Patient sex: F
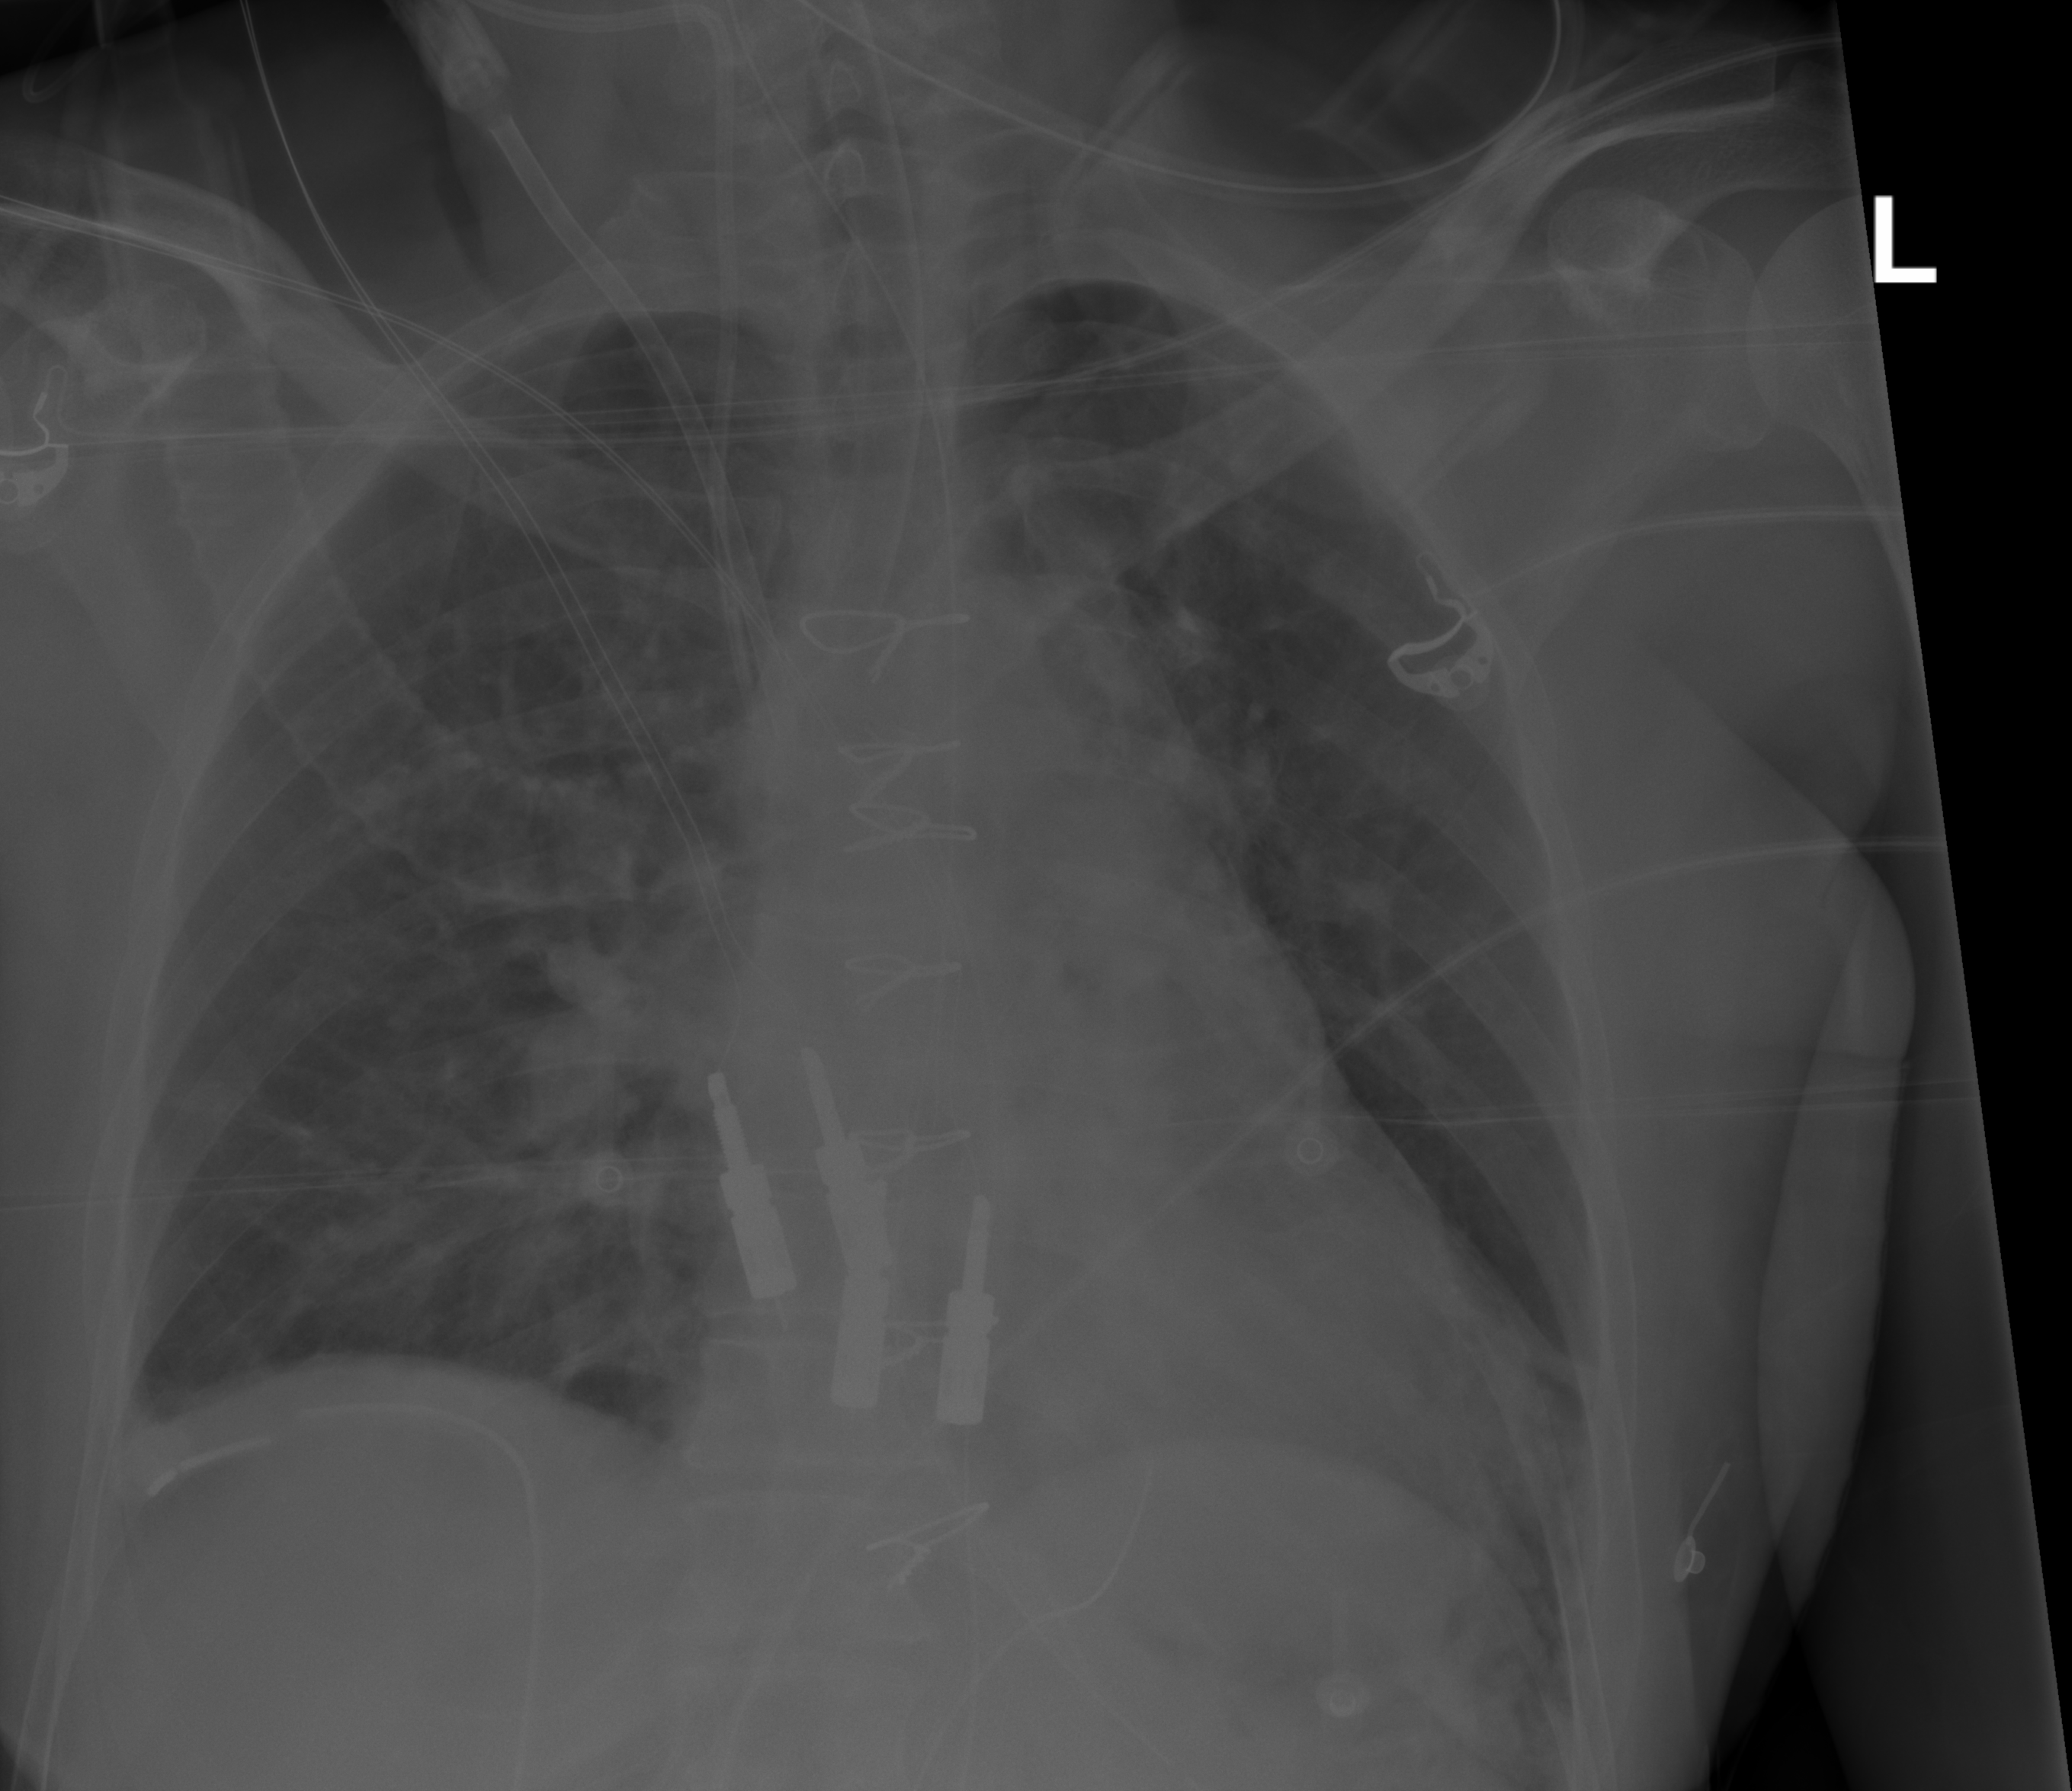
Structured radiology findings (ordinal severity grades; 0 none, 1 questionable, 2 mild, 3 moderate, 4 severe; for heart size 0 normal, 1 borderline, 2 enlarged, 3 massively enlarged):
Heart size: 0
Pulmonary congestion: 2
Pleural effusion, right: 0
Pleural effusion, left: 0
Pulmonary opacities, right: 1
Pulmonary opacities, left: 0
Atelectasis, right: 0
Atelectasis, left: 2